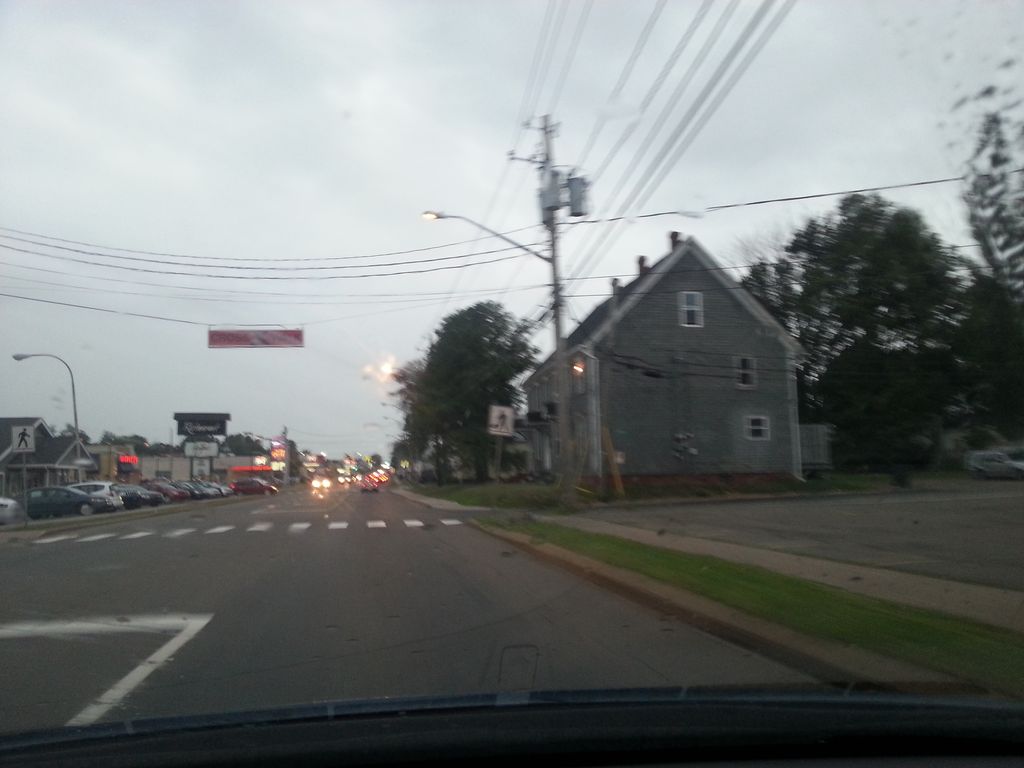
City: charlottetown